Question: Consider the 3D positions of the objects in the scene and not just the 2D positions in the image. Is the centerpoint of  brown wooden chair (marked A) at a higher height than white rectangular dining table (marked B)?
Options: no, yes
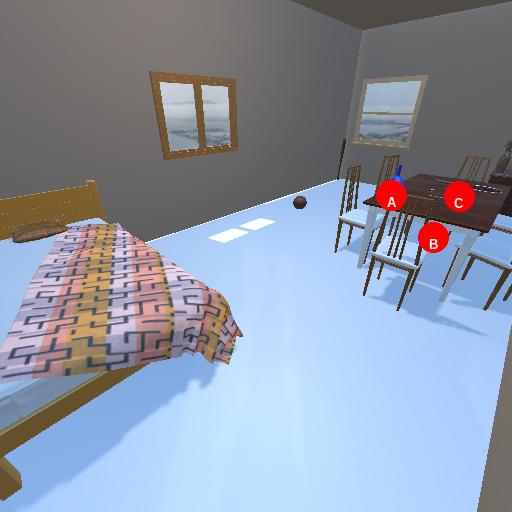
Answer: no